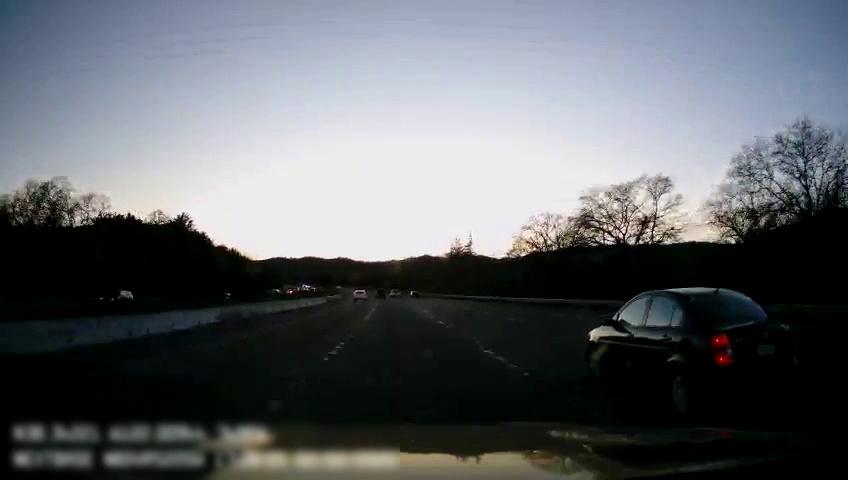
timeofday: Day
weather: Cloudy
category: Drivable Space
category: Vehicles | SUV
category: Vehicles | Van
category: Vehicles | Truck
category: Vehicles | Car
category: Vehicles | Car
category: Lanes | Current Lane
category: Lanes | Current Lane
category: Lanes | Alternate Lane